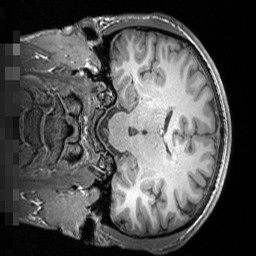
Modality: T1w
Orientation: coronal
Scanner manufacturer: siemens
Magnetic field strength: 3 T
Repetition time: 1.5 s
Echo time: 0.00291 s